Question: I have this figure plotted with the 'layout.circle' algorithm of the 'igraph package.

Some labels of the self-loop ties on the left are not clearly visible since are placed behind inter-nodes edges. Is there any tweak I could apply to improve the readability of the plot without changing the distance of the labels? (I guess that plotting the loops on the radial vectors of the circle is out of the question without recoding the whole thing...)
This is the code
'''
par(mar=c(0,0,0,0))
plot(g,
layout=layout.circle,
vertex.label.family="Palatino",
edge.label.family="Palatino",
edge.label.cex=0.7,
vertex.size=log(V(g)$community_size)+7,
vertex.label=V(g)$community_size,
edge.width=log(E(g)$weight),
edge.label=E(g)$weight)
'''
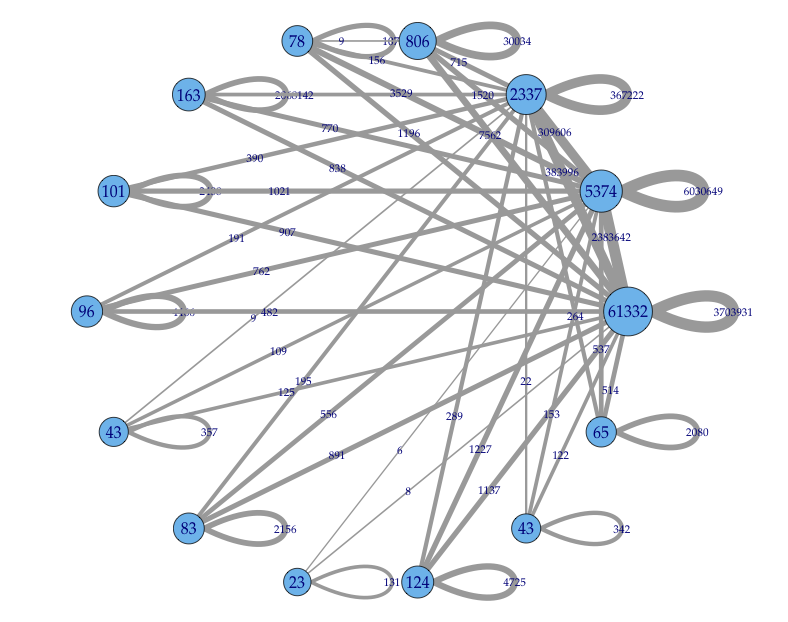
Answer: Plot the same graph twice, first with the edges, but without the labels, and then without the edges and the vertices and with the labels. Some useful bits:
- 'add=TRUE'- - 'none'- 'NA'
## Edit
To fix the layout, pre-calculate it and store it in a variable:
'''
lay <- layout.circle(g)
plot(g, layout=lay, ...)
plot(g, add=TRUE, layout=lay, ...)
'''